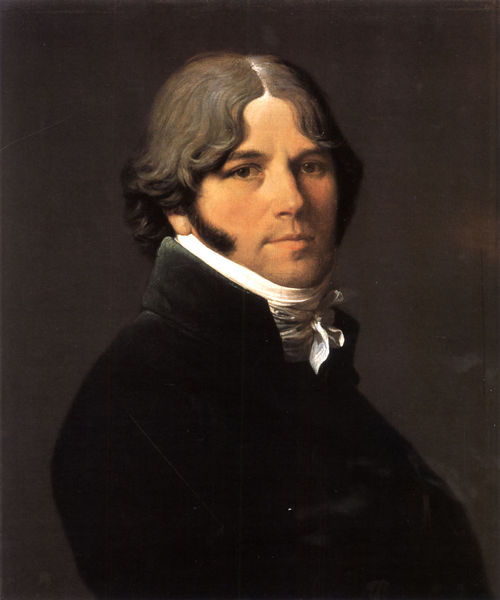
Titel: Jean-Marie-Joseph Ingres
Künstler: Jean-Auguste-Dominque Ingres
Institution: Montauban, Musée Ingres
Schlagwörter: dunkel, mann, profil, schal, anzug, bart, jung, herr, porträt, adel, mittelscheitel, sanft, scheitel, ernst, halstuch, dreiviertelprofil, oberkörper, gentleman, backenbart, koteletten, halsbinde, lord, englisch, kotteletten, schwarzer mantel, 1800, oberkörpfer, kotellette